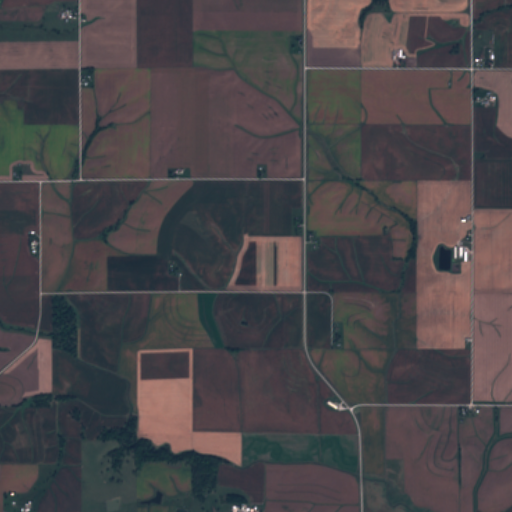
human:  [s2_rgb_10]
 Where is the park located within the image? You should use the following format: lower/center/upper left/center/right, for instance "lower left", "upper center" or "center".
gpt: The park is located in the upper right of the image.
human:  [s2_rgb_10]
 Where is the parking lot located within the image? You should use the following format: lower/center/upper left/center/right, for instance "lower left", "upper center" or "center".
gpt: There is no parking lot in the image.